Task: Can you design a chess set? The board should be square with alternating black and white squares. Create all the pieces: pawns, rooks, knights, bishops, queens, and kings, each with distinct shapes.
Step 3564:
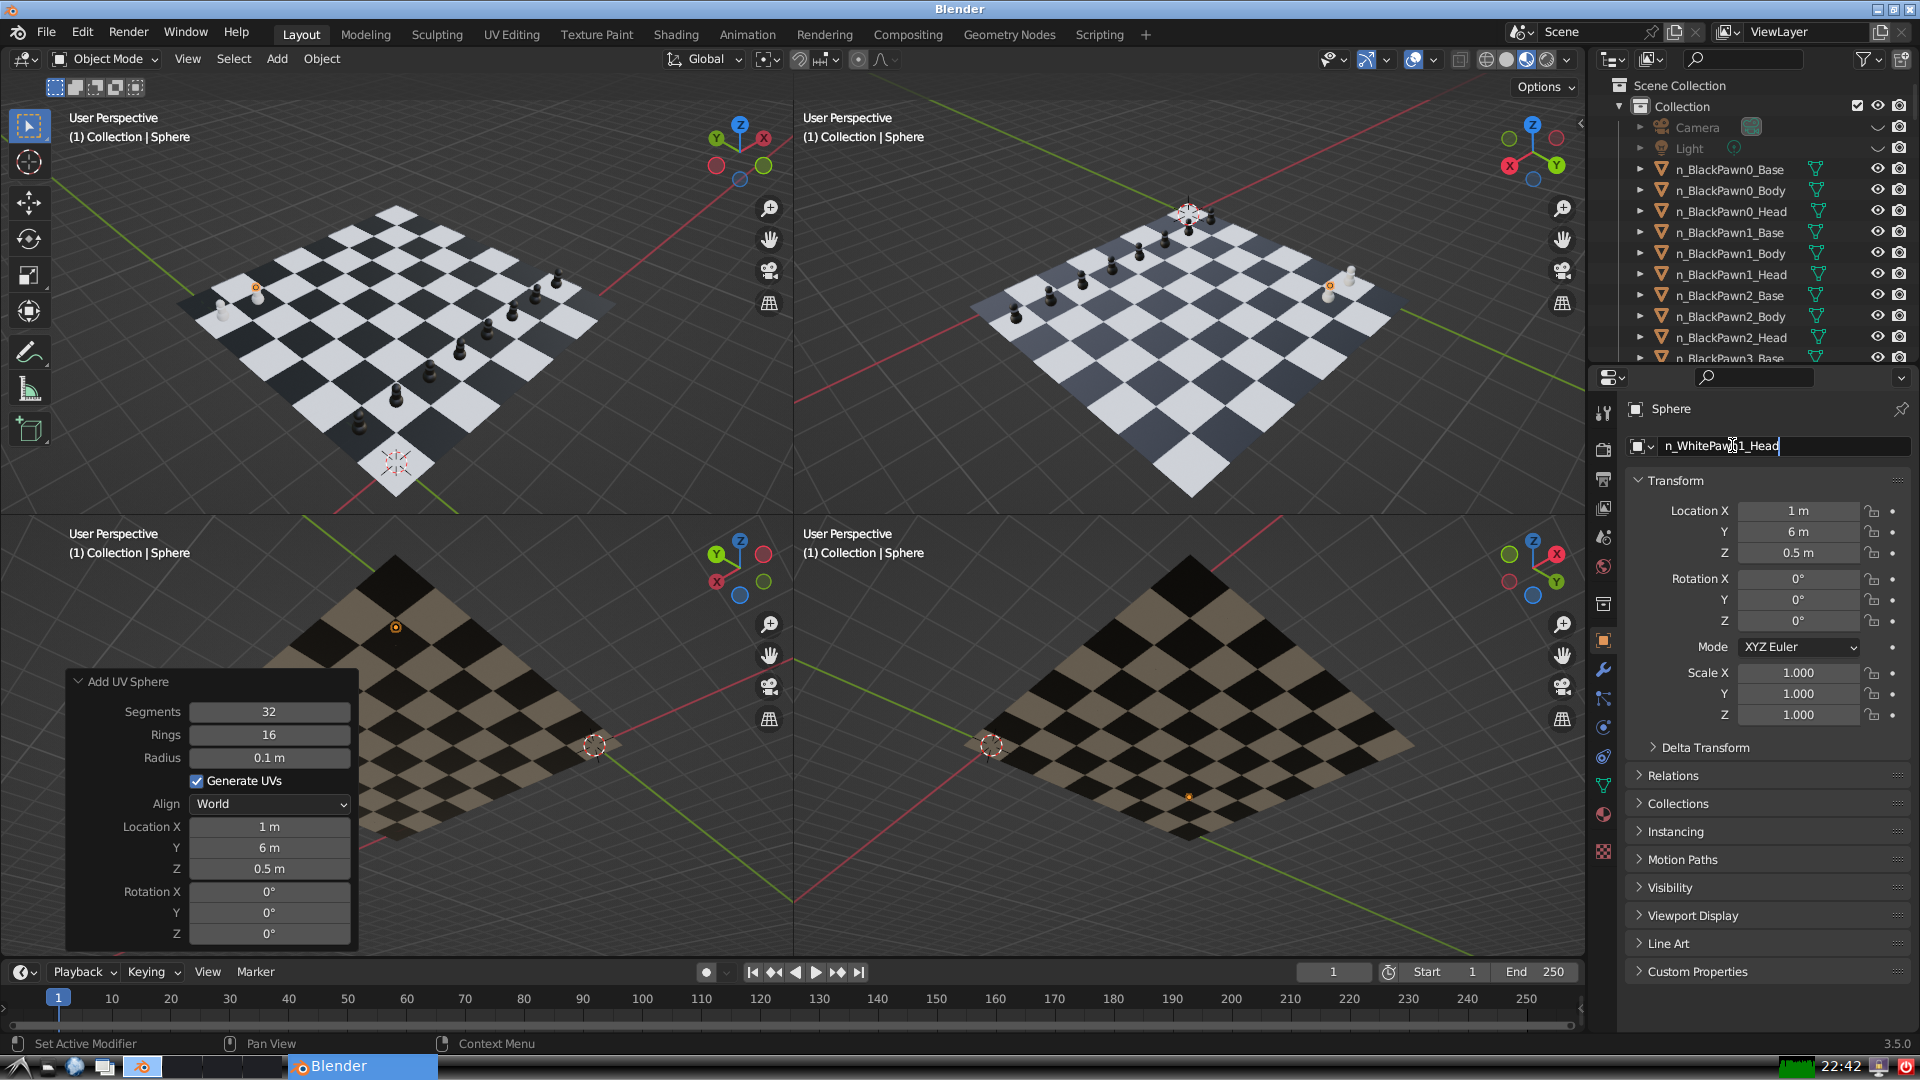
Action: {"key_press": ['Return']}